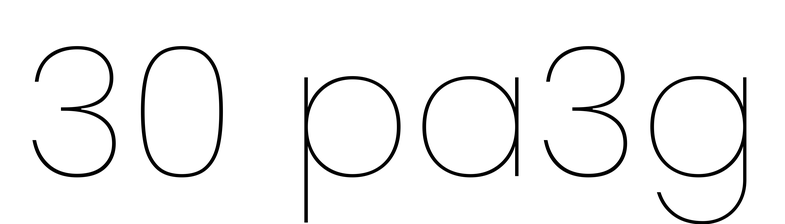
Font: Poppins-Thin